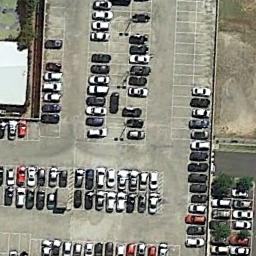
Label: parking_lot